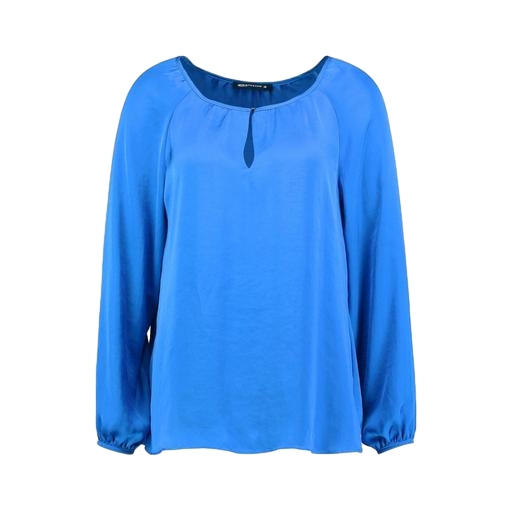
blue longsleeved blouse, blue long-sleeve top, blue maxazria blouse, white background